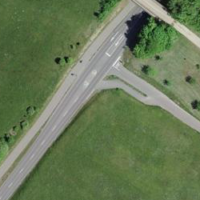
EUNIS habitat code: 25
Species observed at this site:
Emberiza calandra
Hippocrepis comosa
Salvia pratensis